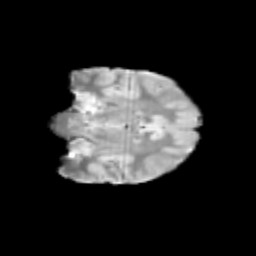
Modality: T2w
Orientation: coronal
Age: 11
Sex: female
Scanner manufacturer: siemens
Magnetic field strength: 3 T
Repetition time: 3.8 s
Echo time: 0.07 s